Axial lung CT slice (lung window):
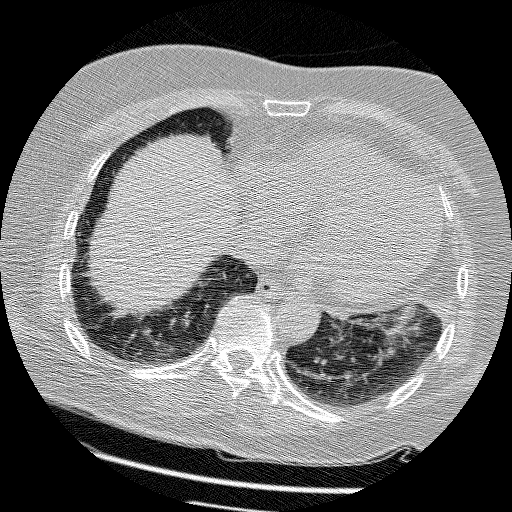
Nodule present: no